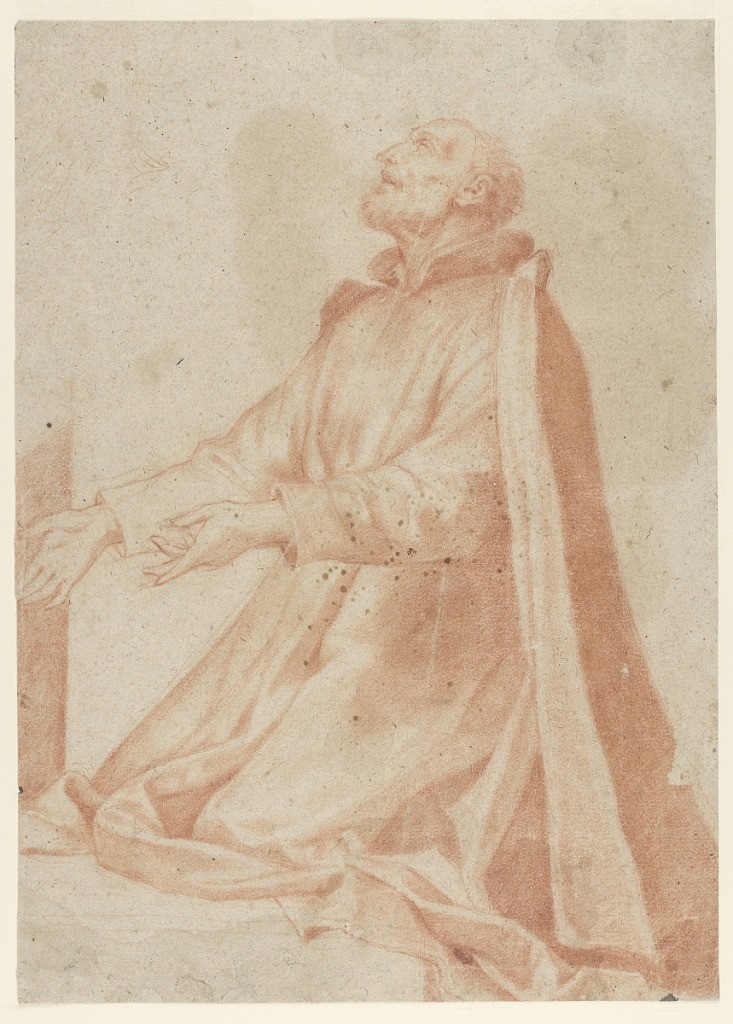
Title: Kneeling Figure of St. Ignatius Loyola
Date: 1780–1810
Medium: Red chalk on paper
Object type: Drawing
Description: St. Ignatius Loyola is seen kneeling, turned halfway left, with his eyes looking upwards towards heaven and his hands expressing an attitude of supplication. Verso: unfinished sketch of the same composition.